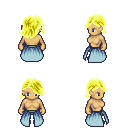
a pixel art fantasy rpg character, female body template, human, tanned skin, overskirt, teal pants, gold swoop hairstyle, four views (front, back, left, right), 2x2 character sprite sheet, small pixel art, hard edges, no anti-aliasing